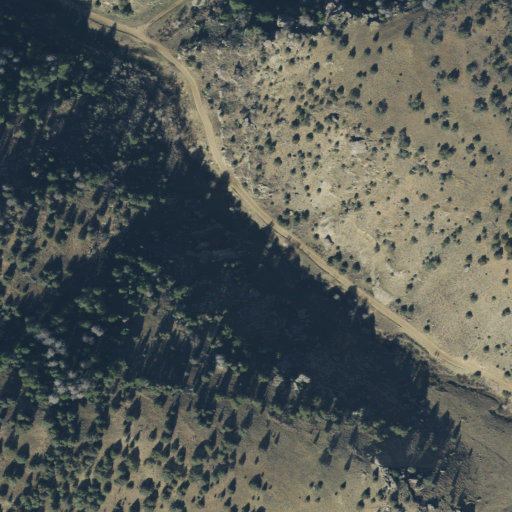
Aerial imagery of valley in Utah named Rees Valley containing evergreen forest, shrub, open development, deciduous forest, and mixed forest